Interaction volume radius: 5 \u00c5
Interaction volume height: 25 \u00c5
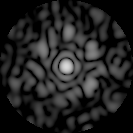
Disorder parameter: 0.657